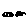
Label: cloud